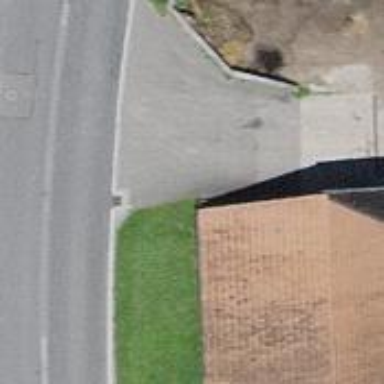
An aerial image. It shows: Bus stop with platform for public transport.